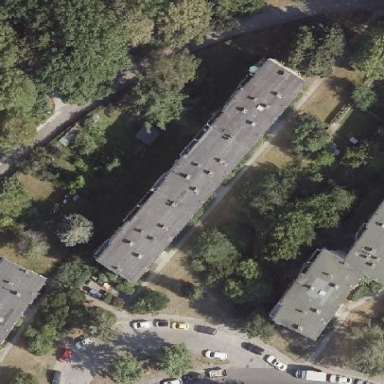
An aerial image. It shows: Flat-roofed apartment building.